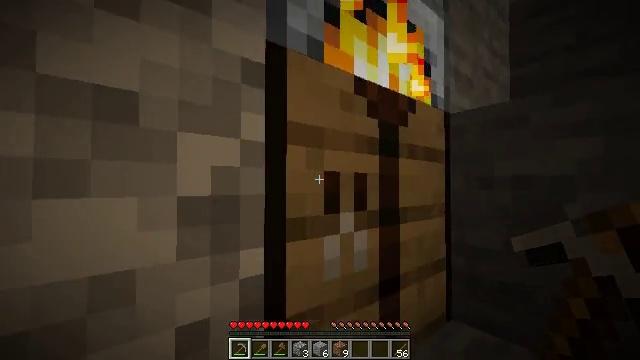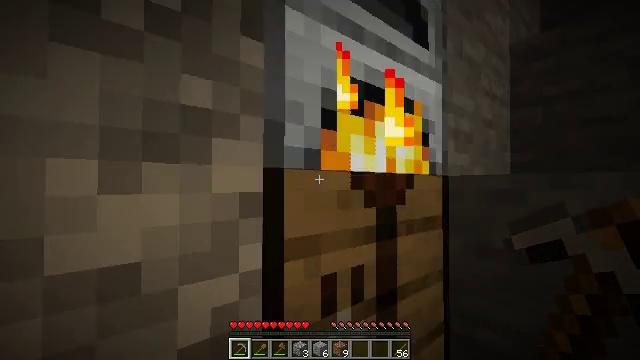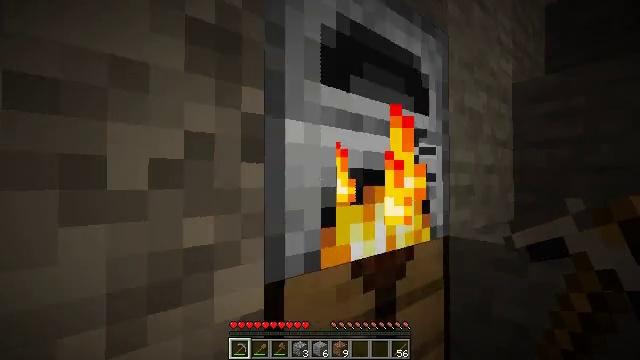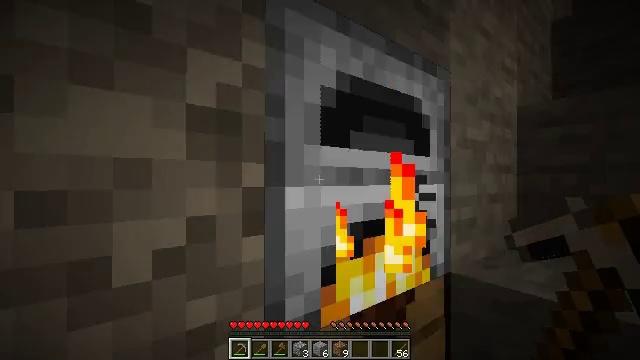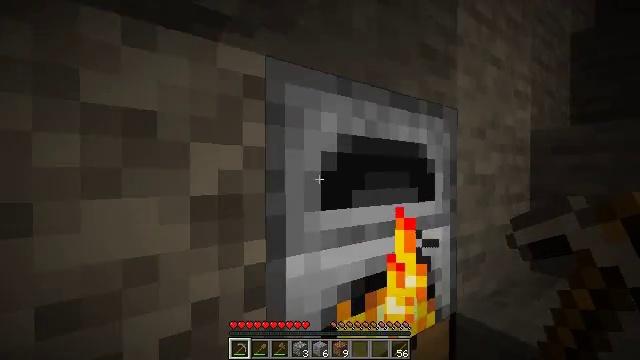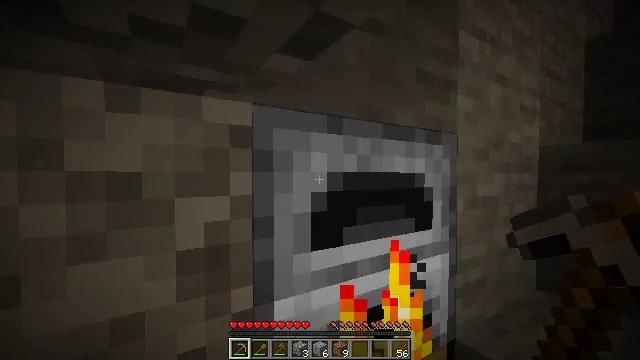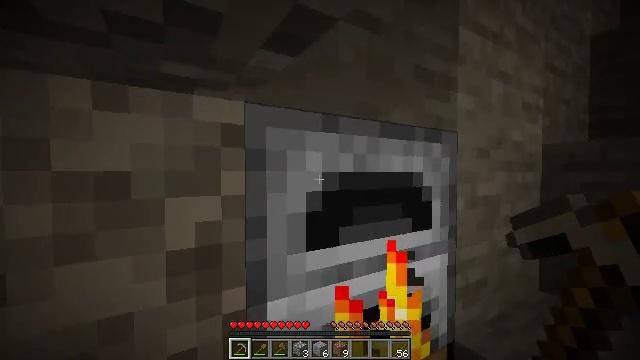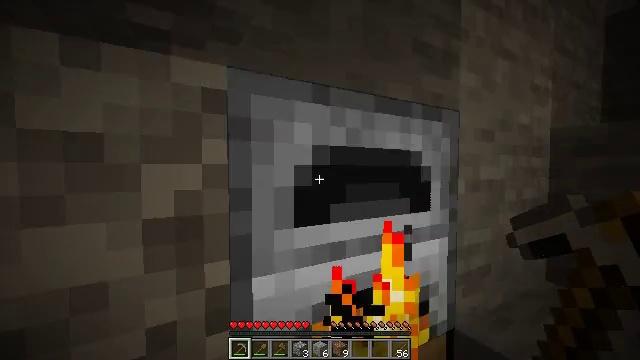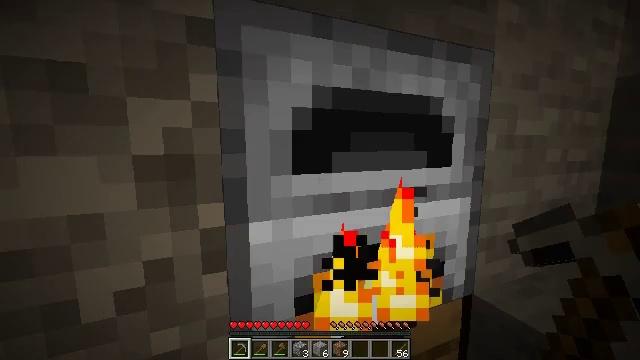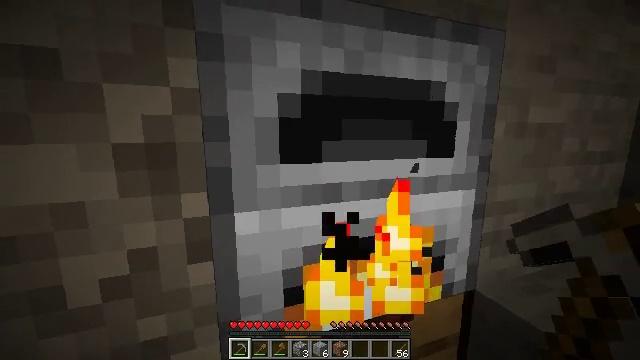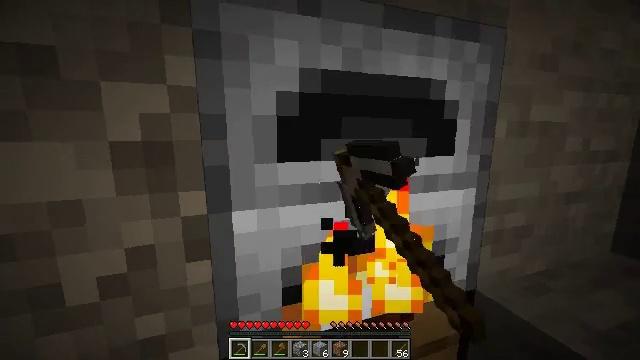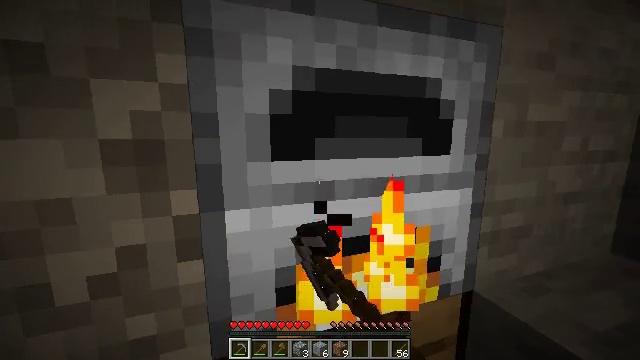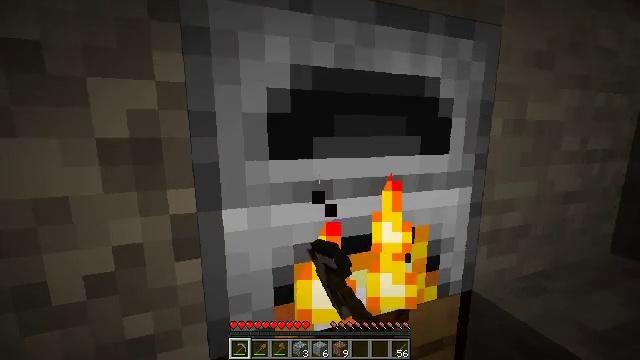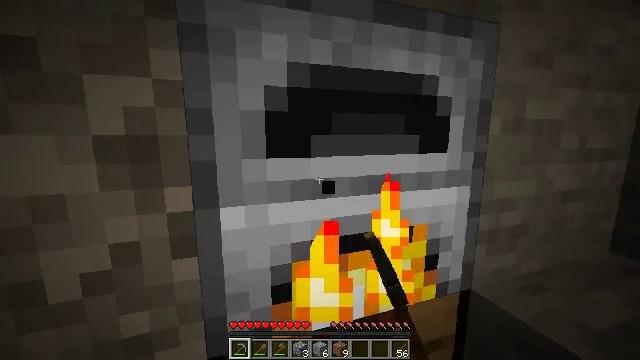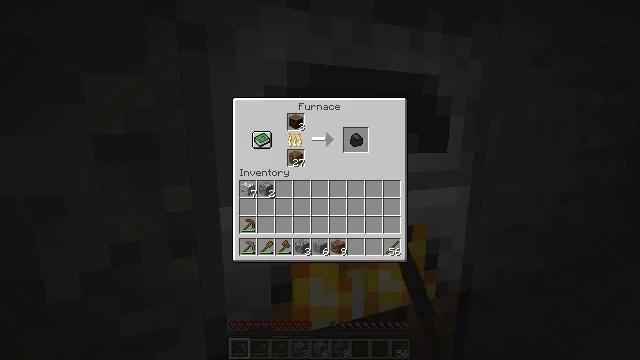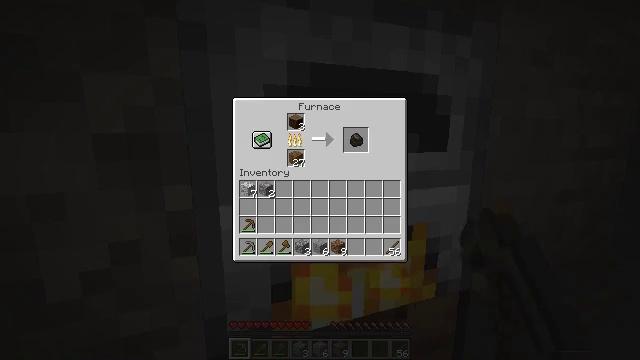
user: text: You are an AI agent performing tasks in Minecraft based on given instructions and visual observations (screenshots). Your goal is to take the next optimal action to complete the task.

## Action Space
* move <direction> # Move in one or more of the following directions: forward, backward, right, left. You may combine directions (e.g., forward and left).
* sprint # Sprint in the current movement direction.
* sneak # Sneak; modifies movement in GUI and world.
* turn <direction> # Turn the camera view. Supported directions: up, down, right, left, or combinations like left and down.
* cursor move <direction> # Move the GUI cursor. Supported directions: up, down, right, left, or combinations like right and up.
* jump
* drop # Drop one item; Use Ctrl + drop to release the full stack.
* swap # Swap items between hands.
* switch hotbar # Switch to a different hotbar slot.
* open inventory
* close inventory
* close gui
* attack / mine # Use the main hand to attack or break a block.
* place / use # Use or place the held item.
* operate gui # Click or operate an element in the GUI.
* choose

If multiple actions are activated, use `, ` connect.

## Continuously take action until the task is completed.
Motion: motion action
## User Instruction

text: Use the furnace to obtain charcoal.
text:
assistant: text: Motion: jump
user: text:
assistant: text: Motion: move right, jump
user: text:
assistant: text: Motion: move right, turn left, jump
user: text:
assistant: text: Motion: move forward and move right, turn left
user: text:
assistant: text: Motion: move forward and move right, turn left
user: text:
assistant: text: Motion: move forward and move right
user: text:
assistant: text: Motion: move right, turn left
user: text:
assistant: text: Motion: turn left and down
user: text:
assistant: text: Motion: turn left and down, use / place
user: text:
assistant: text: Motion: use / place
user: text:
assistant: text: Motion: use / place
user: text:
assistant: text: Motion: no_op
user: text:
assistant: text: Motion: no_op
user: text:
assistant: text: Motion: open gui
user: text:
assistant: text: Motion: cursor move up
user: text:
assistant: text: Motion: cursor move right and up
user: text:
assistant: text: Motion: cursor move right
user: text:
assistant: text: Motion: cursor move right
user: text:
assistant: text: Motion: sneak, cursor move right
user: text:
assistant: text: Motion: sneak
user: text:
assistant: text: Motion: sneak
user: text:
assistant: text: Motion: sneak, operate gui
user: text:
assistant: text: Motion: sneak, operate gui
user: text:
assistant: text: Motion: sneak, operate gui
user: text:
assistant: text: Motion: sneak, operate gui
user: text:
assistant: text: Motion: sneak
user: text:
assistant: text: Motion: sneak
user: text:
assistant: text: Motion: sneak
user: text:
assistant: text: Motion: sneak, operate gui
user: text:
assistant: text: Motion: sneak, operate gui